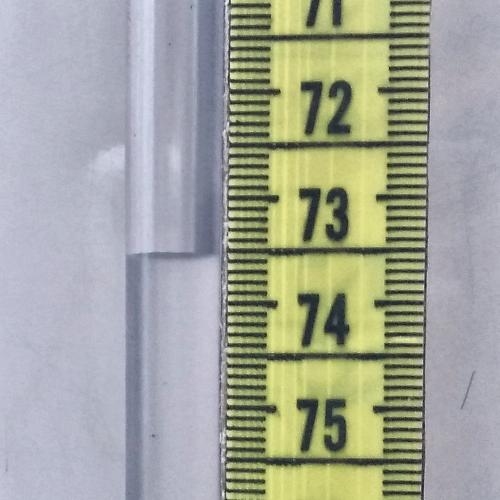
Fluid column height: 73.5 cm